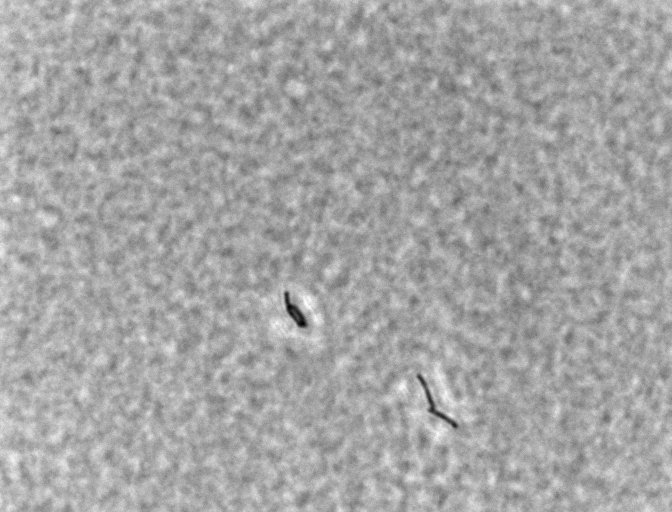
Bacillus coagulans